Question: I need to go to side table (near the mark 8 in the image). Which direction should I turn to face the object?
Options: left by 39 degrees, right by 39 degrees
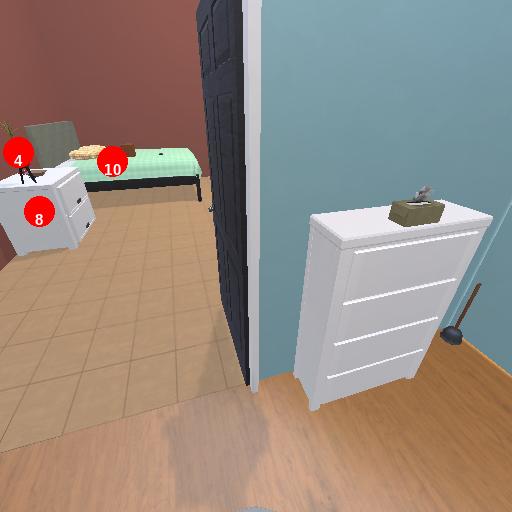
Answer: left by 39 degrees